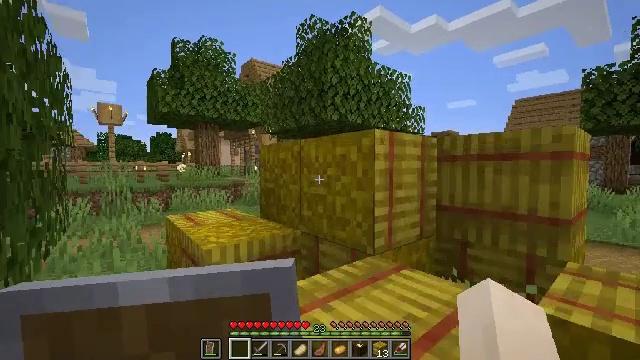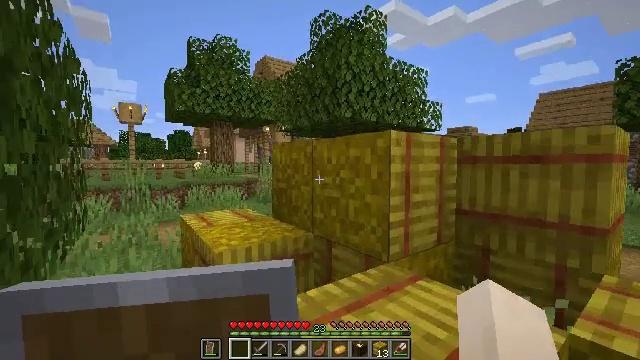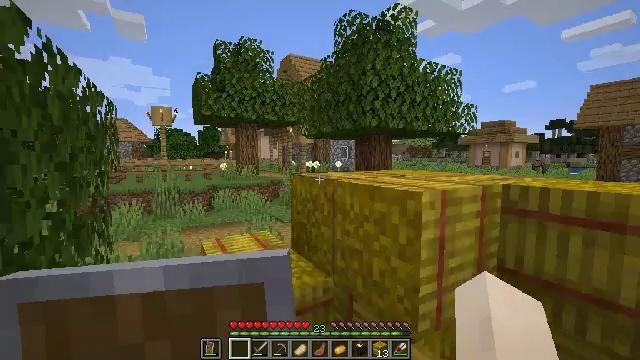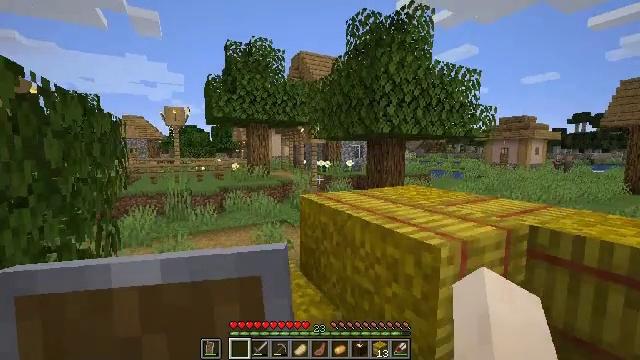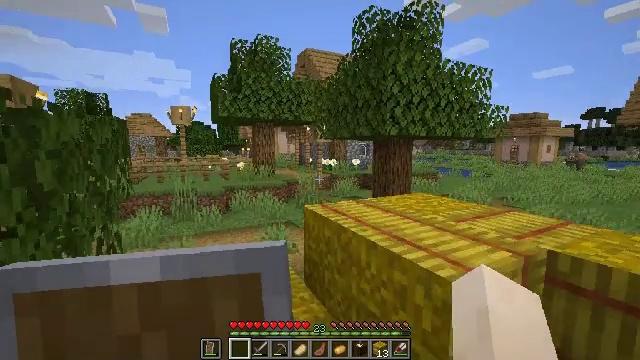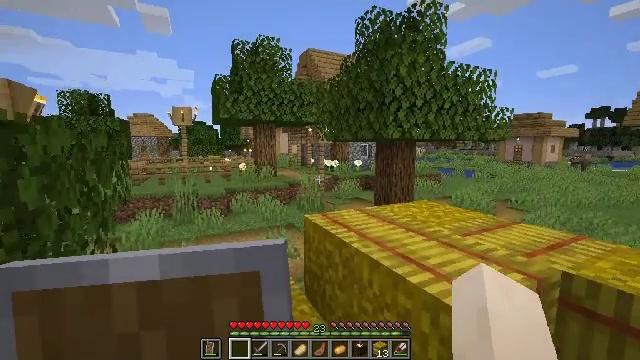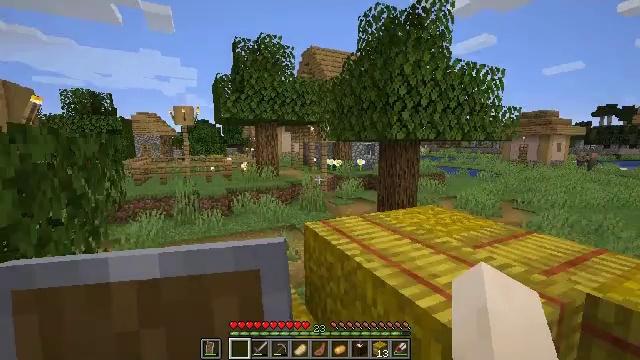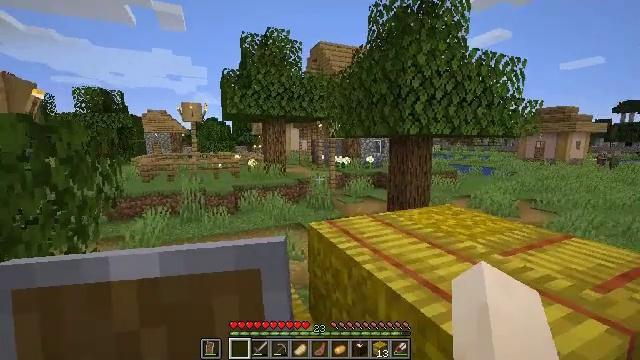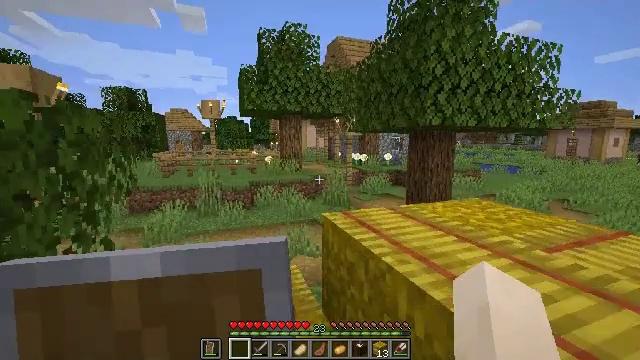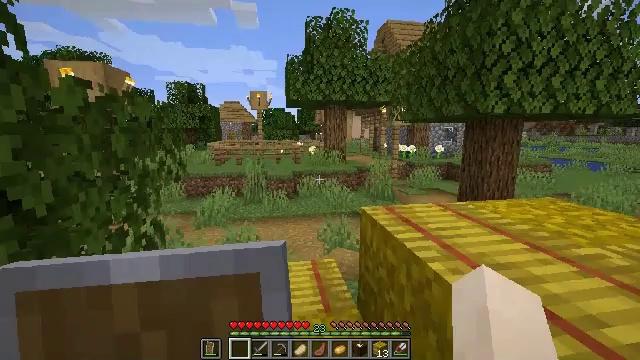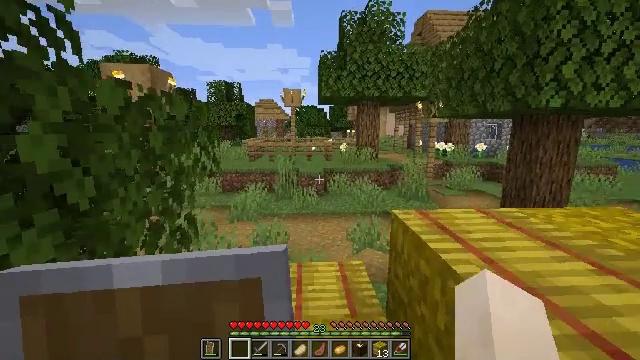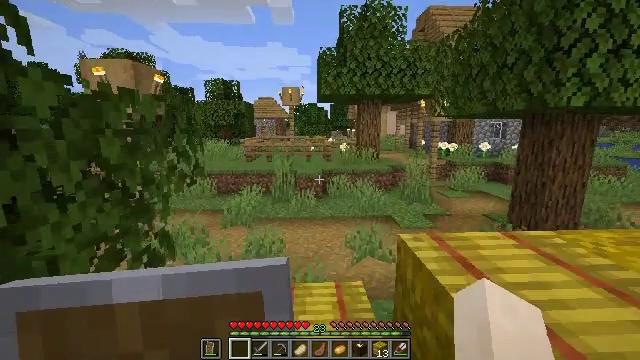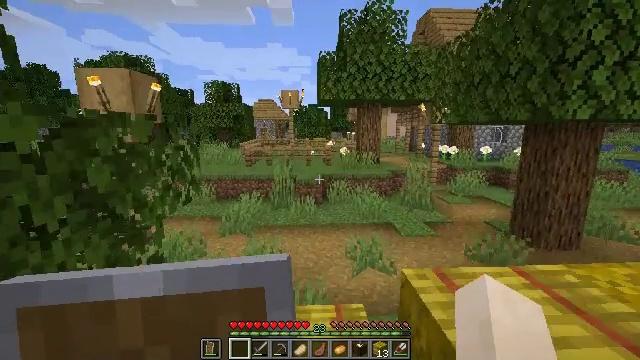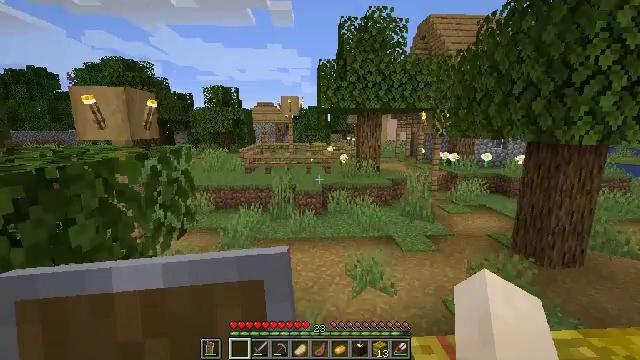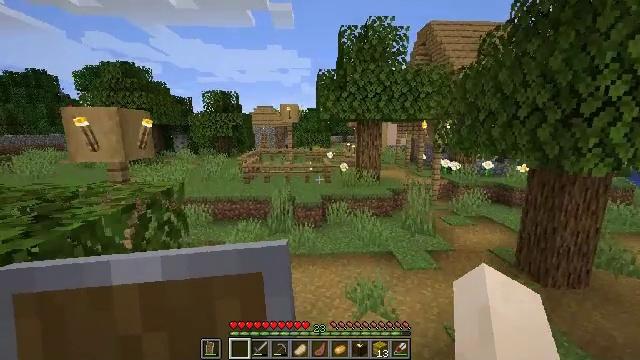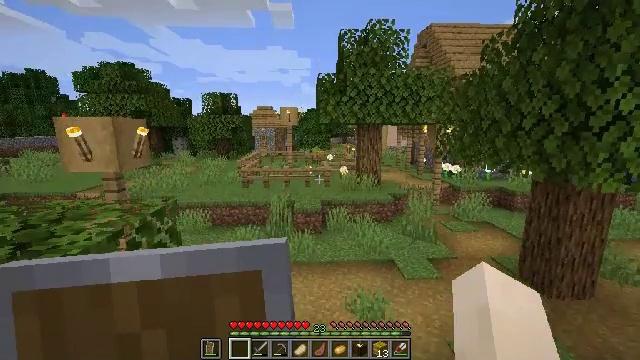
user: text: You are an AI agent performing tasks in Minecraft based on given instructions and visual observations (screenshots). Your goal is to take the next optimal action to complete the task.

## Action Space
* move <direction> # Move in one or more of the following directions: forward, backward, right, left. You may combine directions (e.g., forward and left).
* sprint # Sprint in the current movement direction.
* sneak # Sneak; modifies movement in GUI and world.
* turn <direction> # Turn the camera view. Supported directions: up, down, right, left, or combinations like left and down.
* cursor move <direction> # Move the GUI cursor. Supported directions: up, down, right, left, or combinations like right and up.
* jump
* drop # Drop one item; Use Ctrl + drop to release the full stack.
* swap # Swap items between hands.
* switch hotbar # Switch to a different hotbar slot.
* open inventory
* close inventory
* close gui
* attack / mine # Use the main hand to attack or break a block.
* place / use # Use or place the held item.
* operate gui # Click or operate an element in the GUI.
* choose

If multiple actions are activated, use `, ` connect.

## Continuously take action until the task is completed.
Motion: motion action
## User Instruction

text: Gather cobblestone stairs from the structure.
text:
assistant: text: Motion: move forward, turn left, jump
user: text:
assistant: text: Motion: move forward, turn left and down, jump
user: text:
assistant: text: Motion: move forward, turn left and down, jump
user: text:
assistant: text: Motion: move forward, turn left, jump
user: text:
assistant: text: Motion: move forward
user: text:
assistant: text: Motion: move forward
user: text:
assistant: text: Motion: move forward, turn left
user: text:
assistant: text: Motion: move forward, turn left
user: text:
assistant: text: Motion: move forward, turn left and down
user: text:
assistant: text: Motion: move forward, turn left
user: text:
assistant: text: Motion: move forward
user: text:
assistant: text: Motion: move forward, jump
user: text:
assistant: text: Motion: move forward, jump
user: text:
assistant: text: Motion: move forward, jump
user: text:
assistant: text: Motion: move forward, jump
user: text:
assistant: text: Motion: move forward
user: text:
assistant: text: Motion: move forward
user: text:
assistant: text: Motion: move forward
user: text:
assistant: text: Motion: move forward
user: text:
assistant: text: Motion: move forward
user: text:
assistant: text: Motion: move forward
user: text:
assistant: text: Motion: move forward
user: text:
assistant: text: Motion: move forward
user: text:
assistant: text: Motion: move forward
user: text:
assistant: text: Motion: move forward
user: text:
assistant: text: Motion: move forward
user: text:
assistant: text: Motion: move forward
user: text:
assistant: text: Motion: move forward
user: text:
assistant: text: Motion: move forward
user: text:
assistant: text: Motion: move forward